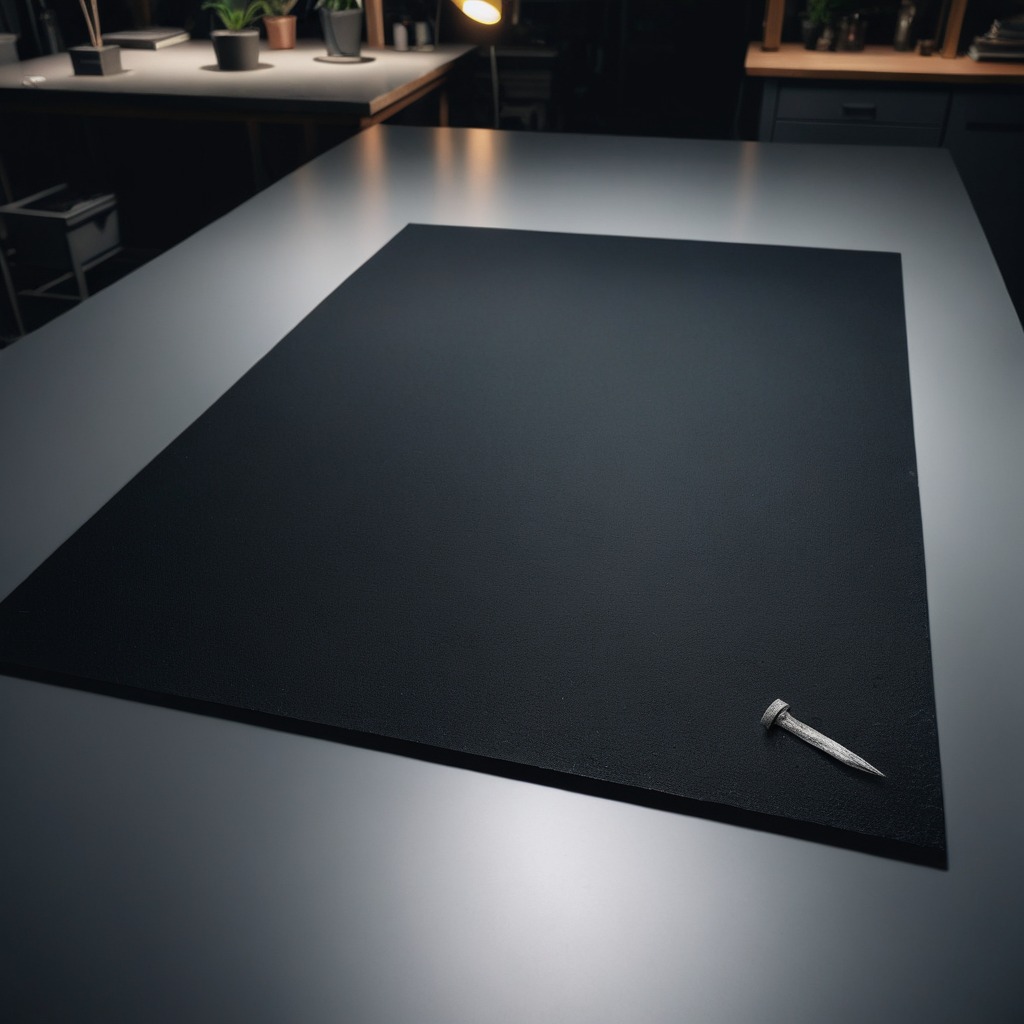
An iron nail is lying on a clean granite tabletop covered with a black rubber mat inside a workshop at night dim ambient light soft shadows worn but beneath the mat.